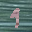
Label: 4